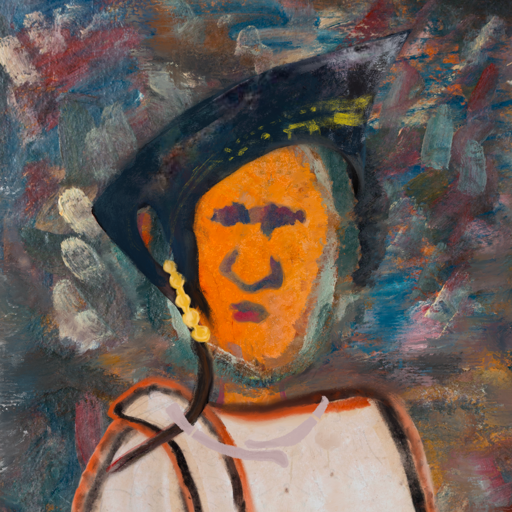
Background: Boggyland, Head And Neck Front: Hypocrite, Face Front: In_The_Sun, Bust: Roy_Bahadur, Hair Front: Boggyland, Head Accessory: Irani, Second Necklace: Blank, Necklace: Hypocrite_2, Baby: Blank